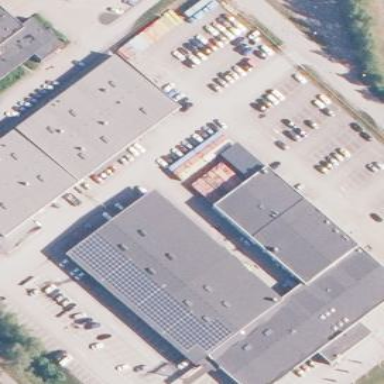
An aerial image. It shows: Building that houses car shop.